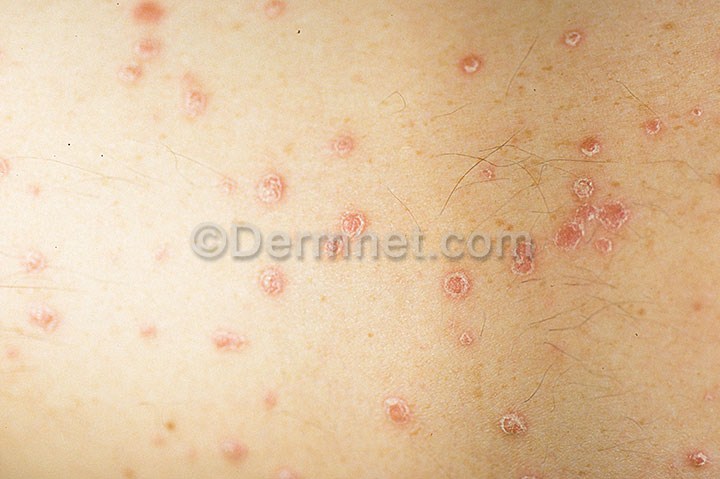
Disease: Psoriasis pictures Lichen Planus and related diseases